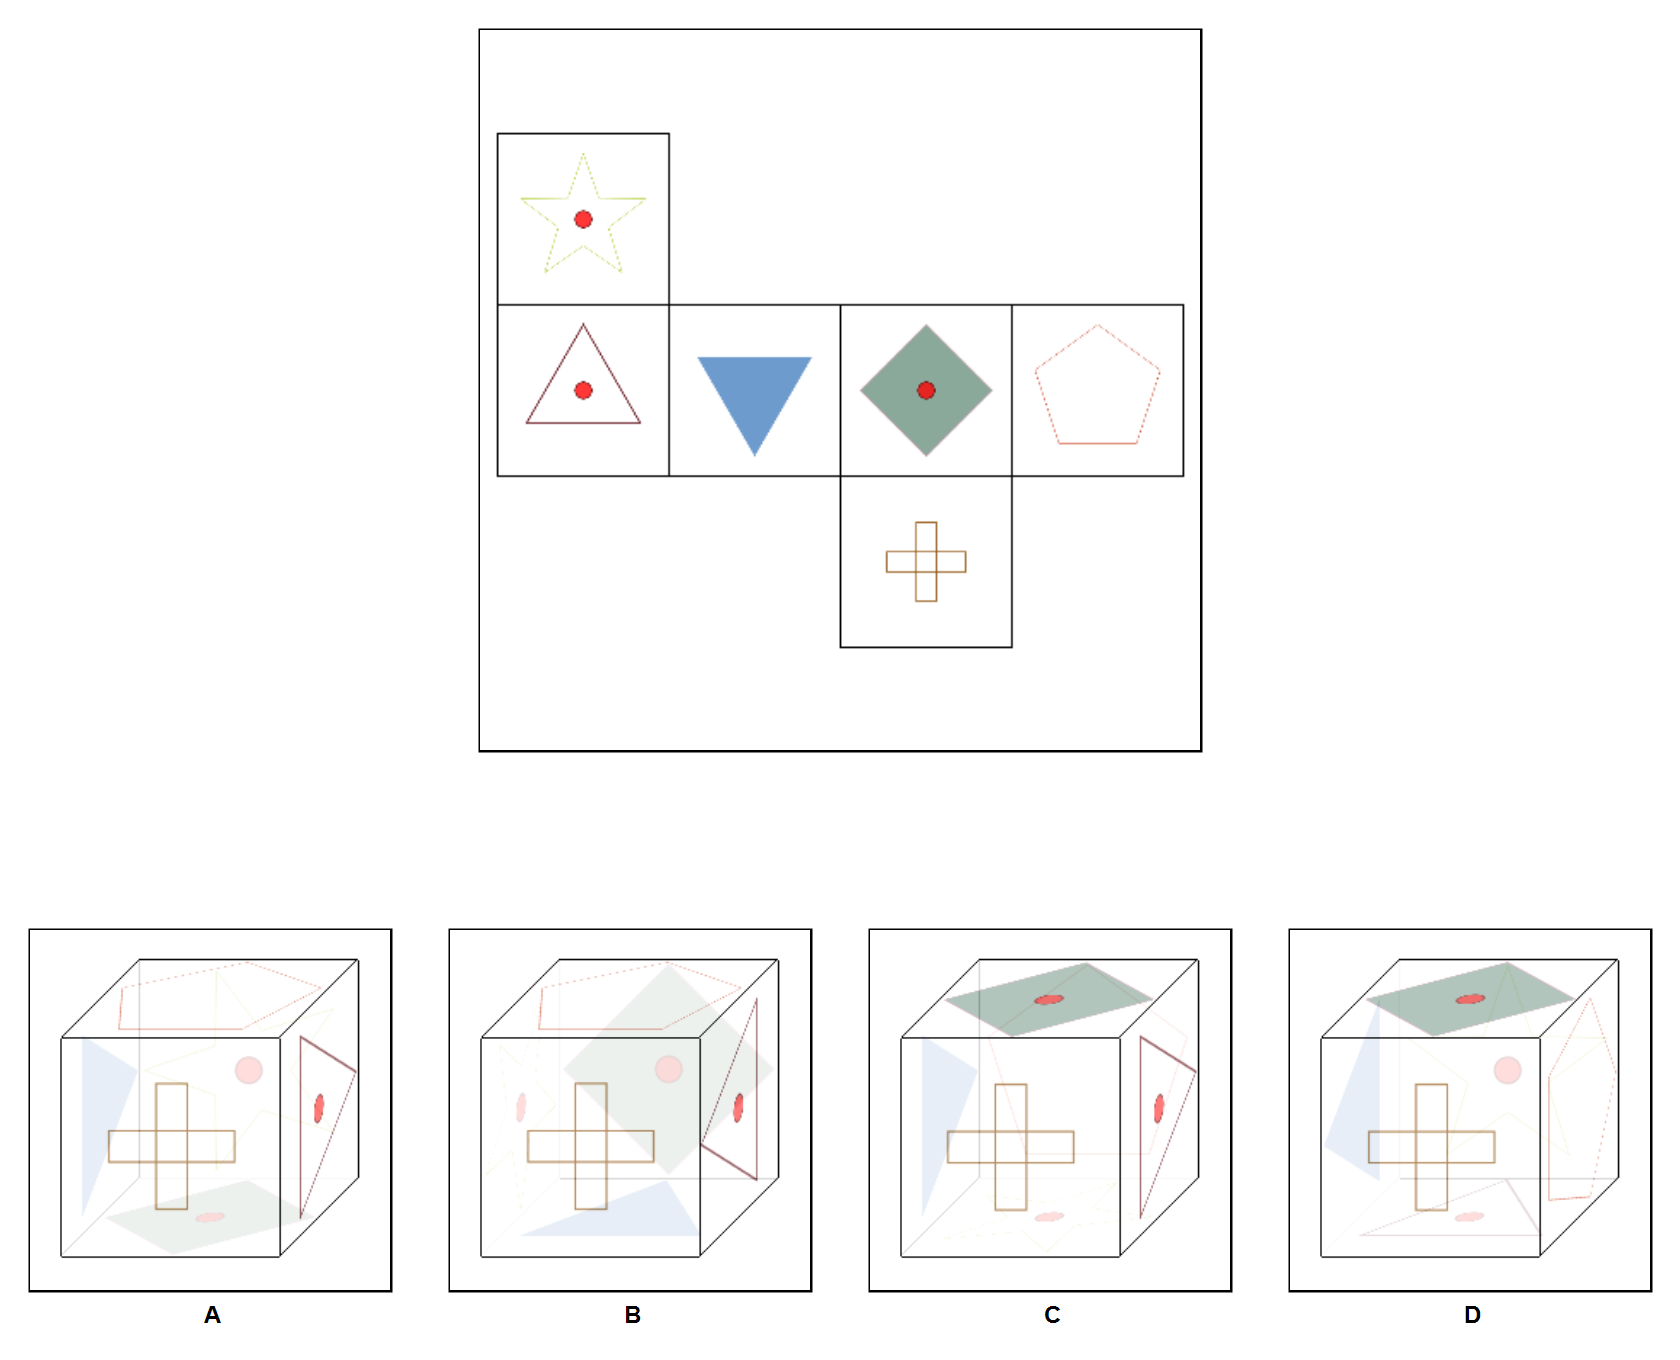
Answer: D